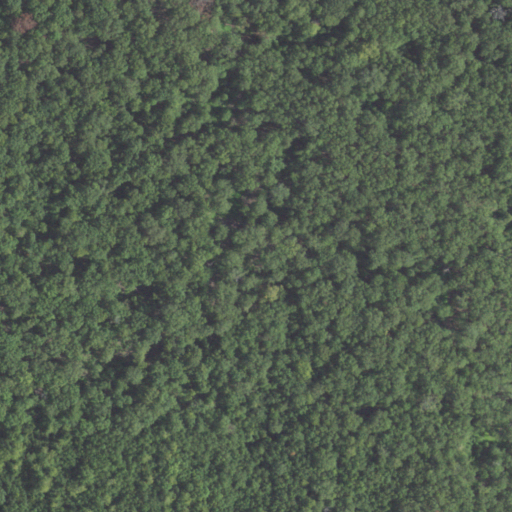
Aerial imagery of plain(s) in Louisiana named Three Beech Prairie containing only woody wetlands